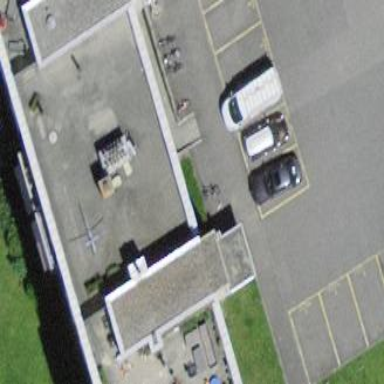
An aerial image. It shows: Grey building with flat roof.